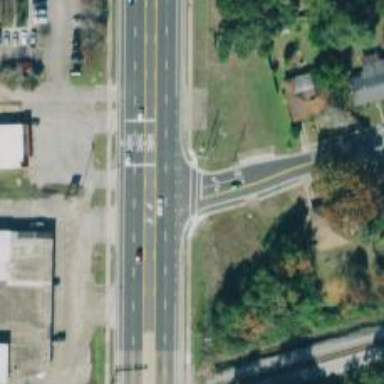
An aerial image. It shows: Uncontrolled road crossing with lines markings.